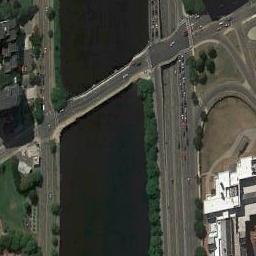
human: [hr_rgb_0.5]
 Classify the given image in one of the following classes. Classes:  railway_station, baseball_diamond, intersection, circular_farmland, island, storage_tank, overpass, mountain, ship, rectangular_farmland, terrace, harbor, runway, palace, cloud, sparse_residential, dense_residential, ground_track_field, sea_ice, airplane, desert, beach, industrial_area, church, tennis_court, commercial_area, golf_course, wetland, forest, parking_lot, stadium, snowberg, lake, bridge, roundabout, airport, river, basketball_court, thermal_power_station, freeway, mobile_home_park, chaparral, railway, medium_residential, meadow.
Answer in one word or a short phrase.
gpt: bridge